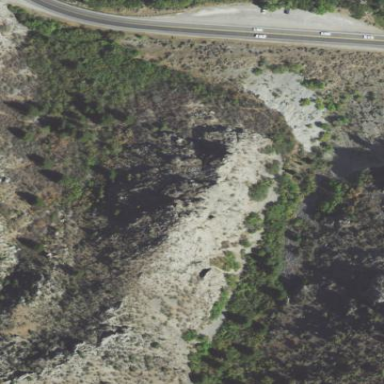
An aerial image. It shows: Landscape dominated by bare rock.